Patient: sex M, age 46
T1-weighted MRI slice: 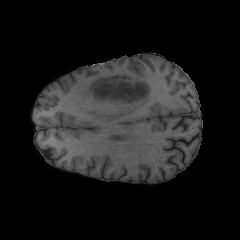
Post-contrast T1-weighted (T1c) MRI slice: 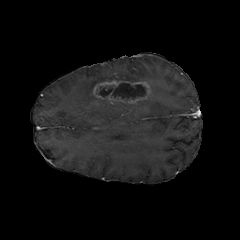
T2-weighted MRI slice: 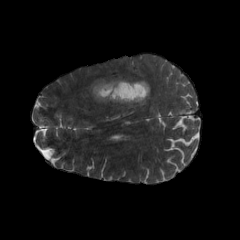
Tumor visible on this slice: yes
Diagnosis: Glioblastoma, IDH-wildtype
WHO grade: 4